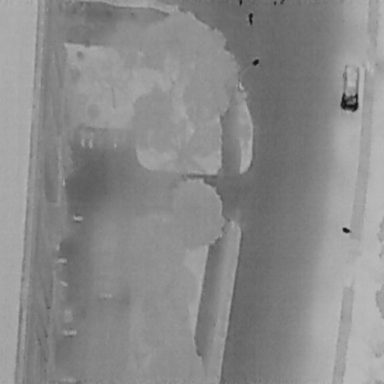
There is a Car in the infrared image.